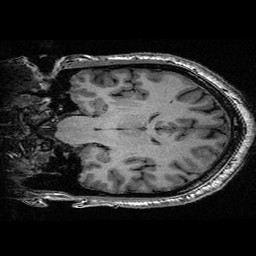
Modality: T1w
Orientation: coronal
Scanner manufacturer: ge
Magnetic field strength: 3 T
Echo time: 0.00318 s